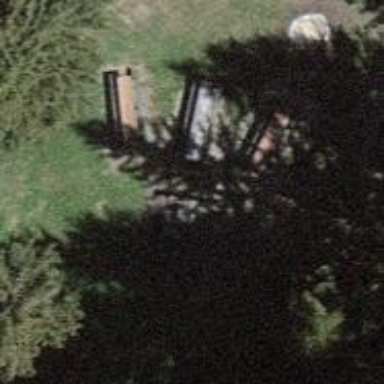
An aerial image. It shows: There is barbecue facility with grate available.